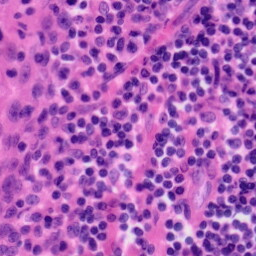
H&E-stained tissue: Tonsil